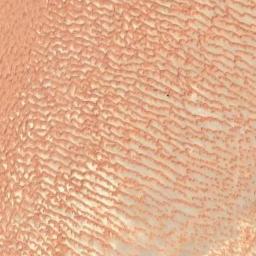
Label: desert